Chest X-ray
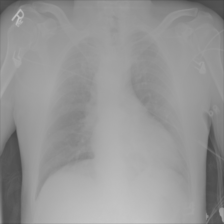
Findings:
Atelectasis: negative
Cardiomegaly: negative
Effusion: negative
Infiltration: negative
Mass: negative
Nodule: negative
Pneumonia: negative
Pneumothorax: negative
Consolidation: negative
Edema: negative
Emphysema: negative
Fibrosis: negative
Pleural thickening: negative
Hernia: negative